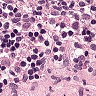
Metastatic tissue present: no